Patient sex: M
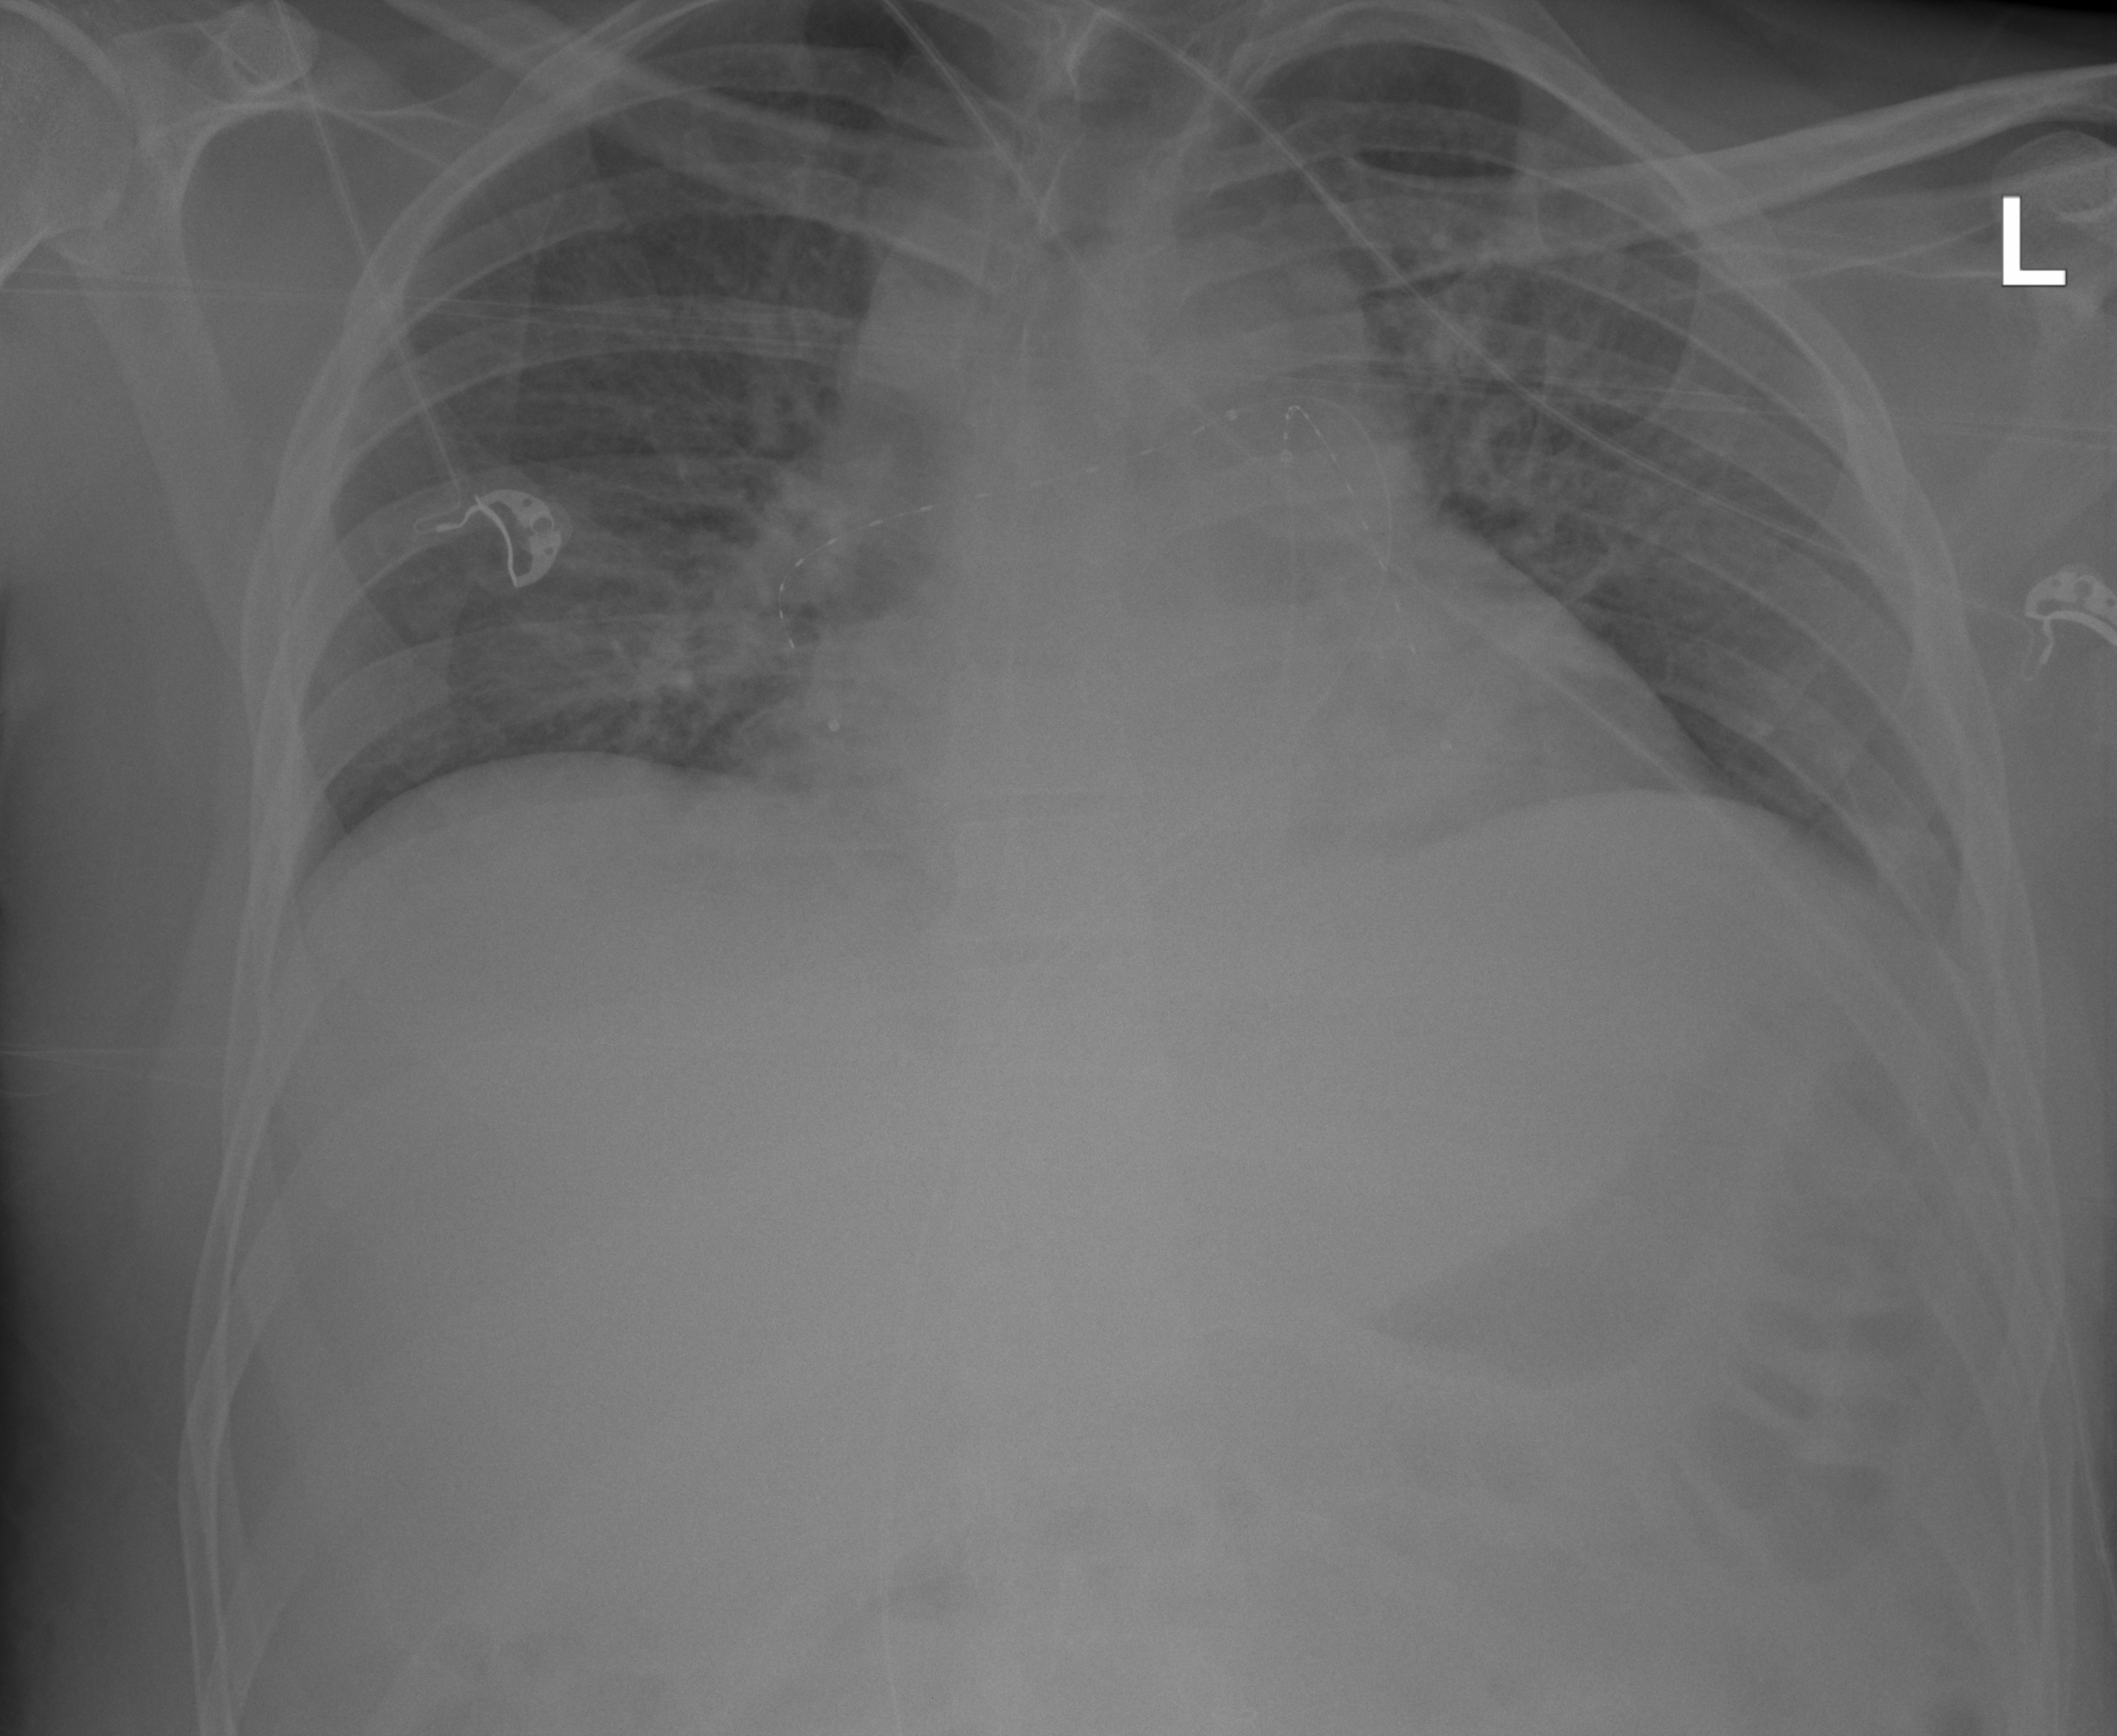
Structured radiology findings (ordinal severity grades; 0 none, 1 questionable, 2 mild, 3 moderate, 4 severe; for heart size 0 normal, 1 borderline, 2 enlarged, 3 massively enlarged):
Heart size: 0
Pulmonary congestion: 3
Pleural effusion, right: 0
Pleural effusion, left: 0
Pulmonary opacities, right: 0
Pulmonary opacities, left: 0
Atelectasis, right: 2
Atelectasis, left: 1